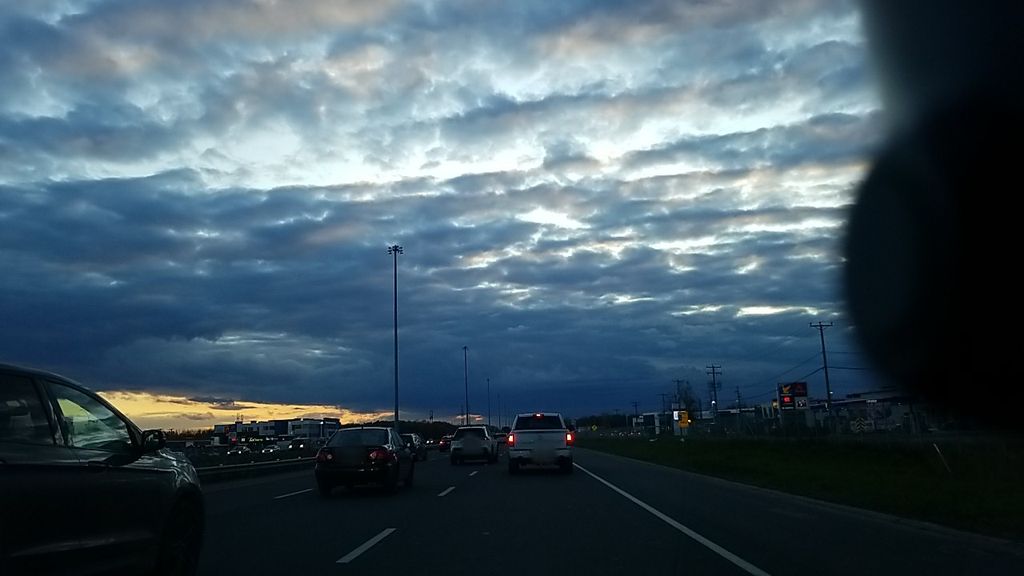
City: montreal